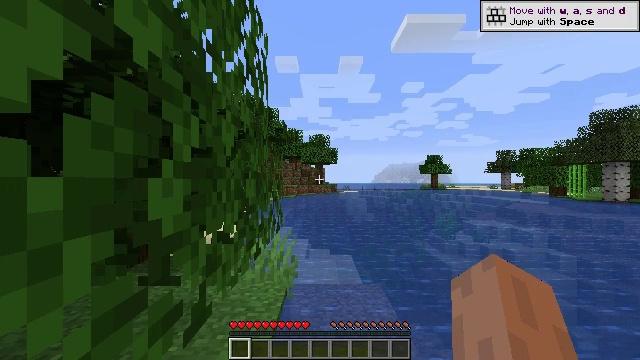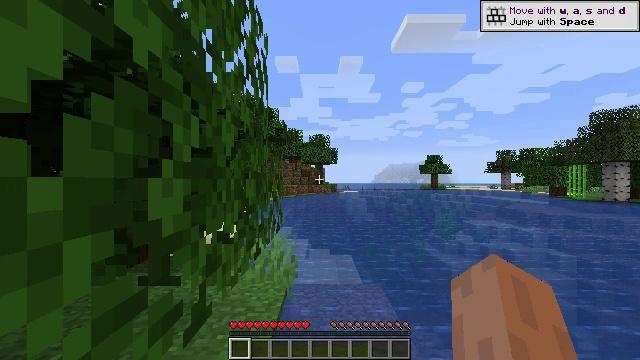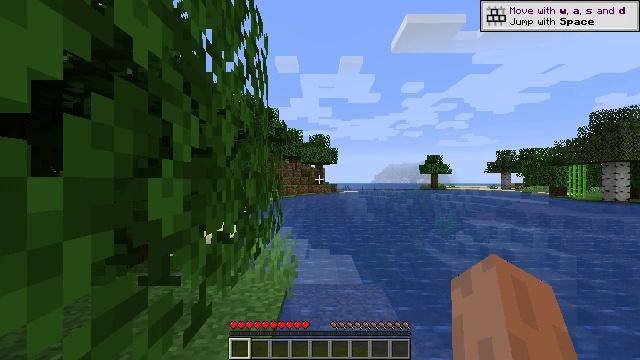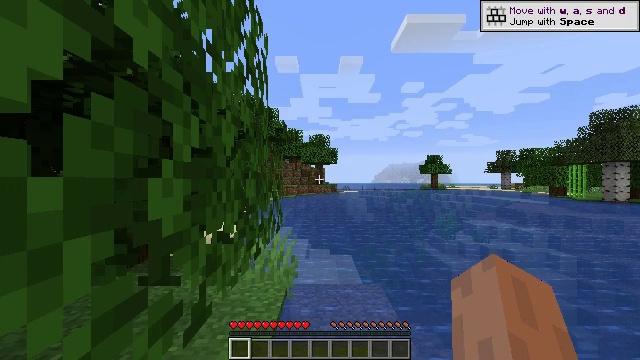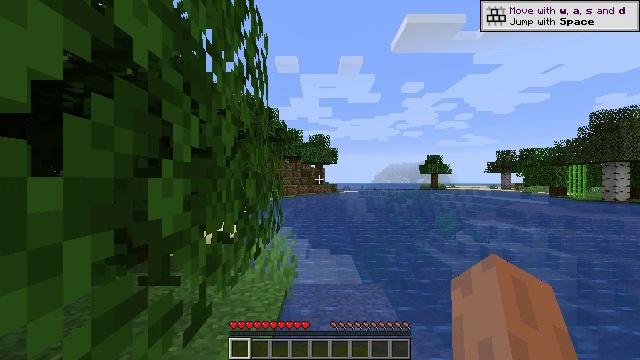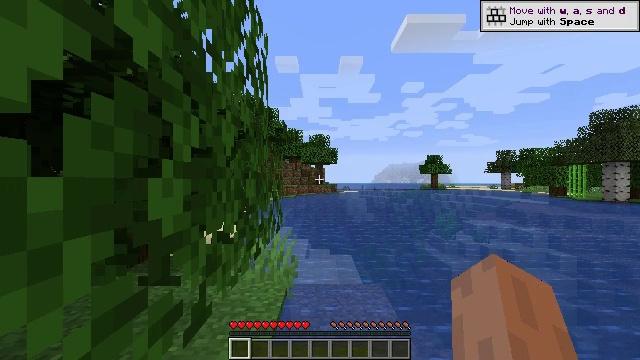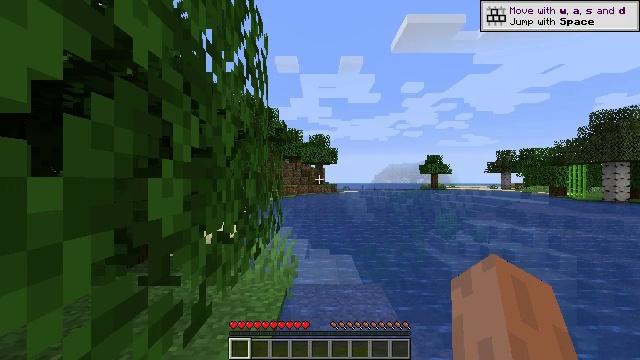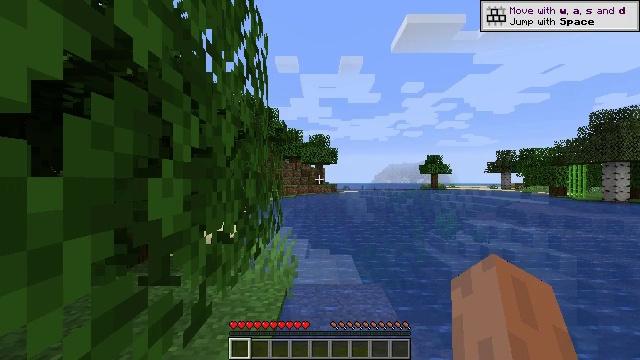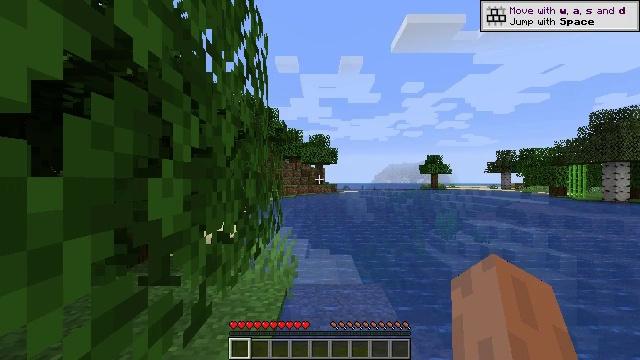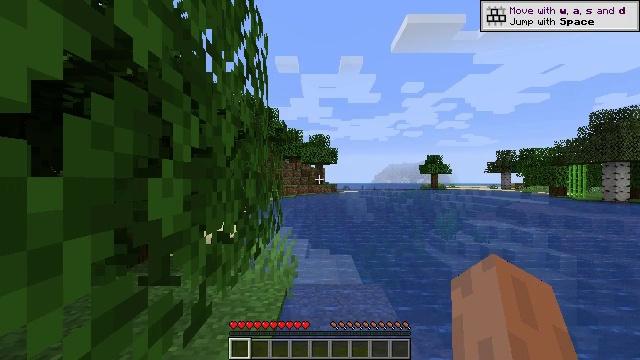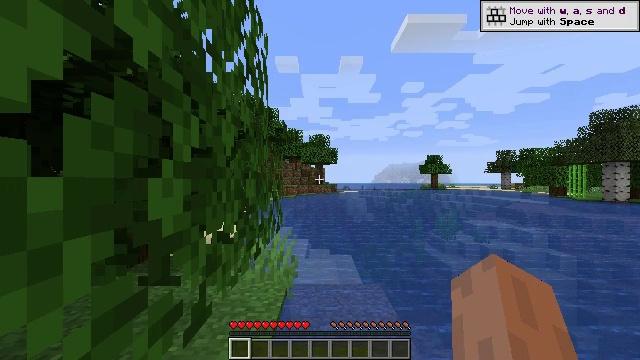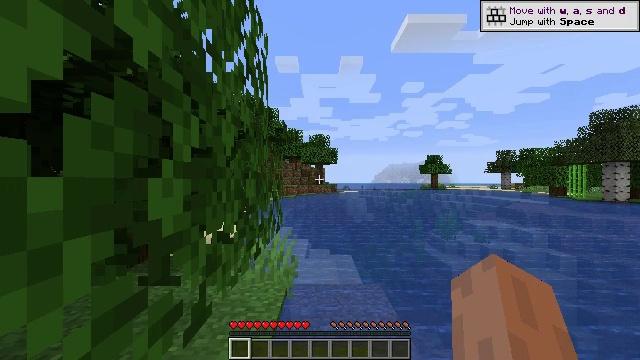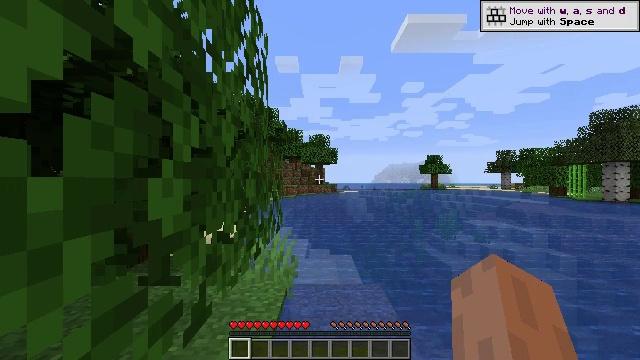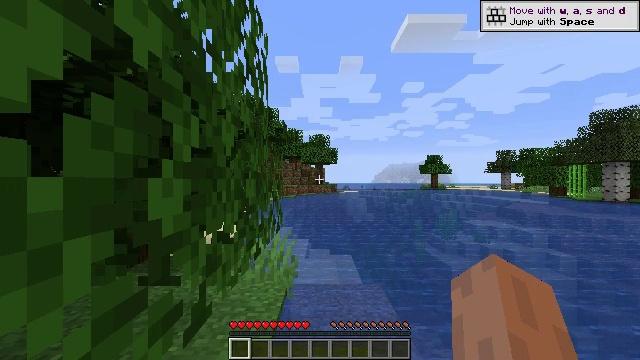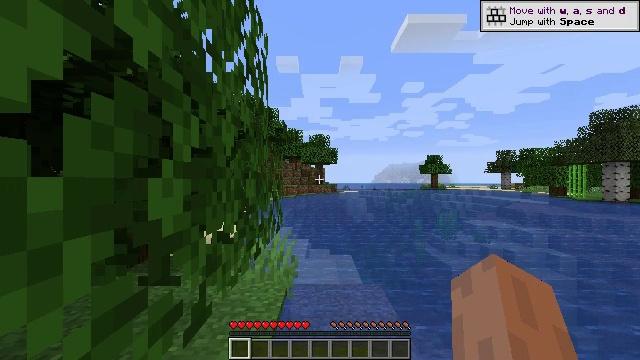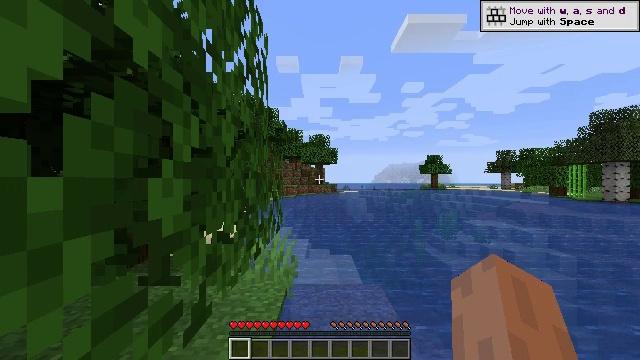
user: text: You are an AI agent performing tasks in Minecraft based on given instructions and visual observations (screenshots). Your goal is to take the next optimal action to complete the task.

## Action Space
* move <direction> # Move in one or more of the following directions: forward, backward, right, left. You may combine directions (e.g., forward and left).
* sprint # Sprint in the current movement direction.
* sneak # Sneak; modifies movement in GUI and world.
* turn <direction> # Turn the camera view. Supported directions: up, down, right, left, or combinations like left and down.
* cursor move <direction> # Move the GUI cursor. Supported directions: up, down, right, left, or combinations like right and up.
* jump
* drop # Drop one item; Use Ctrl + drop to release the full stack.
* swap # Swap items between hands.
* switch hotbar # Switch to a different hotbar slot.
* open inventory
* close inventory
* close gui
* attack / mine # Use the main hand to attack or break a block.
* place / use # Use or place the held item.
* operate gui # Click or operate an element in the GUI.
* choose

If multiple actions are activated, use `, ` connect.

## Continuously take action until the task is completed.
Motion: motion action
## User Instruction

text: Collect the grass block using a shovel.
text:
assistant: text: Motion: no_op
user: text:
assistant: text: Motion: no_op
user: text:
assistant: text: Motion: no_op
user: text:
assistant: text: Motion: no_op
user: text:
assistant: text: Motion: no_op
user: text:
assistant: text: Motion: no_op
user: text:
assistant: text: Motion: no_op
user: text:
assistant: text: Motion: no_op
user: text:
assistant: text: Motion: no_op
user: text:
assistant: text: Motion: no_op
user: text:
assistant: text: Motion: no_op
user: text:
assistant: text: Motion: no_op
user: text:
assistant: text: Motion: no_op
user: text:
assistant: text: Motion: no_op
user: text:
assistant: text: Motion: no_op
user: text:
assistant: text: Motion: no_op
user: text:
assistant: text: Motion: no_op
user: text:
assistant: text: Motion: no_op
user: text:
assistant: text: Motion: no_op
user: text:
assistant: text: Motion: no_op
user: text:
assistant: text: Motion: no_op
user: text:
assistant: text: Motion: no_op
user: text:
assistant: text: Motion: no_op
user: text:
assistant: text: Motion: no_op
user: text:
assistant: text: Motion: no_op
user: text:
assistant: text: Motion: no_op
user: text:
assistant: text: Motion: no_op
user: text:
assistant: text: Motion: no_op
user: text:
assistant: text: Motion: no_op
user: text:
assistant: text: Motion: no_op